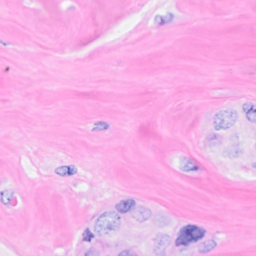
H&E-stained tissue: Breast